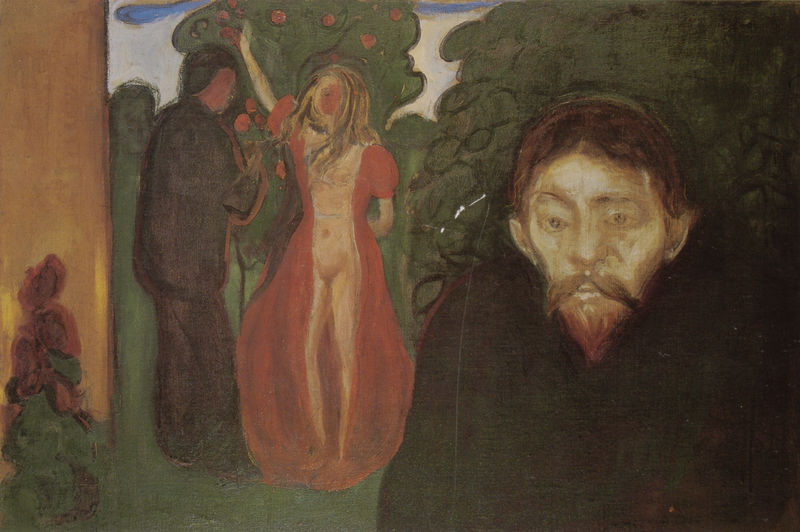
Titel: Eifersucht
Künstler: Edvard Munch
Standort: Bergen
Institution: Rasmus Meyers Samlinger
Schlagwörter: akt, baum, himmel, mann, nackt, weiß, wolken, bäume, gelb, grün, ocker, blume, blumen, braun, frau, grau, kleid, männer, ohr, orange, rücken, schwarz, stirn, vordergrund, ölbild, blick, gebäude, haus, rasen, rose, rosen, rot, wiese, wolke, beige, gespräch, symbolismus, anzug, bart, blond, wand, gesicht, stehen, porträt, busch, büsche, haare, lange haare, mantel, drei, paar, en face, frucht, früchte, garten, beine, apfel, pflücken, schleppe, äpfel, bein, wangen, haltung, mauer, füsse, schnäuzer, sprechen, brauen, pupillen, nabel, scham, baumkrone, adam, eva, paradies, offen, fuss, links, munch, spitzbart, eifersucht, edvard munch, verführung, selbstportrait, wangenknochen, sündenfall, versuchung, apfelbaum, vertreibung, gesichtslos, skandinavien, neid, invidia